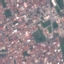
Label: Residential